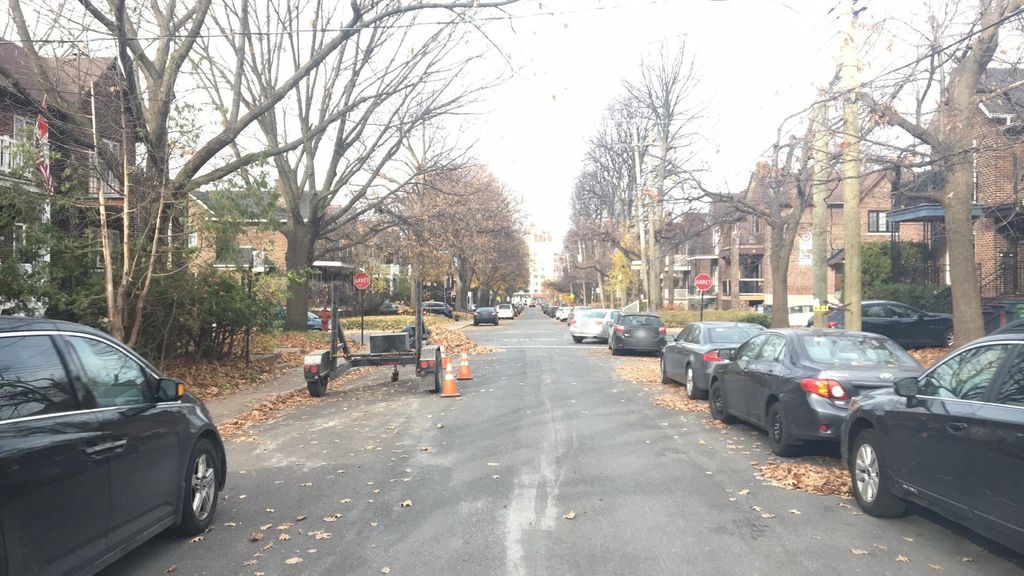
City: montreal